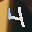
Label: 4